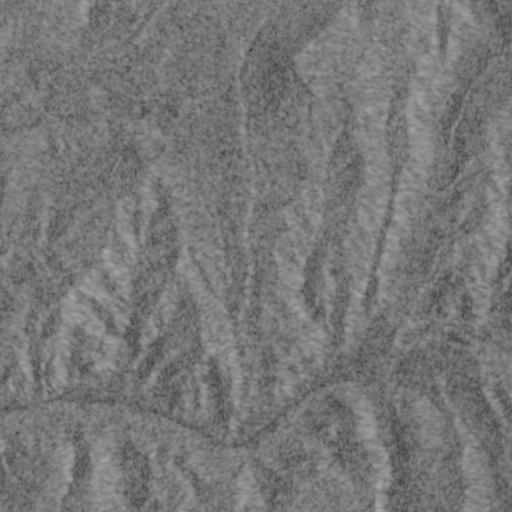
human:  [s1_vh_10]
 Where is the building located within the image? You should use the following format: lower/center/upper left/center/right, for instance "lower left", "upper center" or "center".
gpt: The building is located in the lower left of the image.
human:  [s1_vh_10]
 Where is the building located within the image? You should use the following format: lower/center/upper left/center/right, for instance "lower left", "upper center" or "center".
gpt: The building is located in the lower left of the image.
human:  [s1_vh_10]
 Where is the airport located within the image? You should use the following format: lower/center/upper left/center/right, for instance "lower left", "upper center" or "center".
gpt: There is no airport in the image.

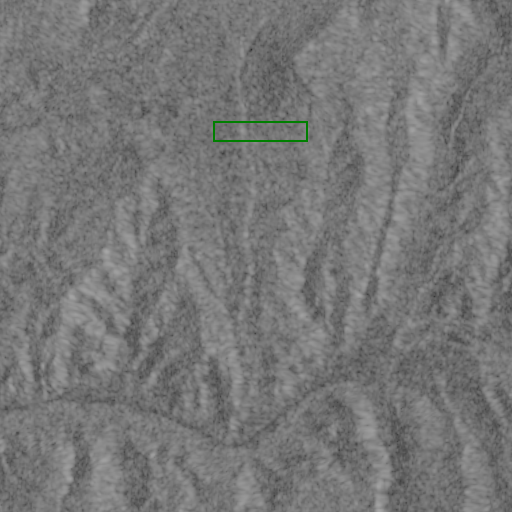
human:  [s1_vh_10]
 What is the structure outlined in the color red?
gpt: There is no red outline.
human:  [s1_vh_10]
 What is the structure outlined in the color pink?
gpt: There is no structure outlined in pink.